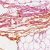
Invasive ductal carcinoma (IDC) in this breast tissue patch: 0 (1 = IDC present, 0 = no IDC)